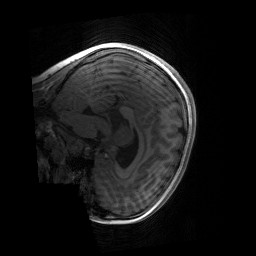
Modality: T1w
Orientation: sagittal
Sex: female
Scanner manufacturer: siemens
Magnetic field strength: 3 T
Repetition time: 1.9 s
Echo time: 0.00243 s